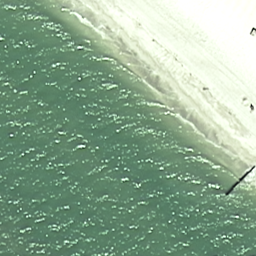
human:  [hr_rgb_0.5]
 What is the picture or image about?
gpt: beach